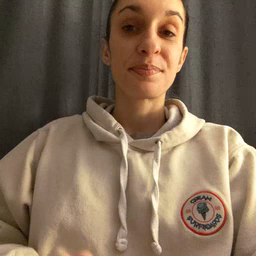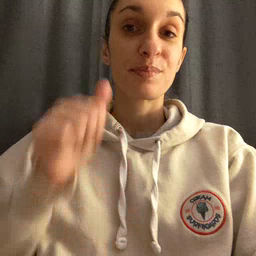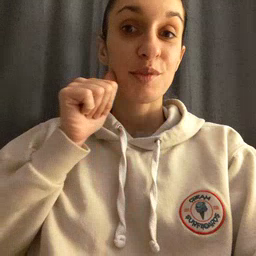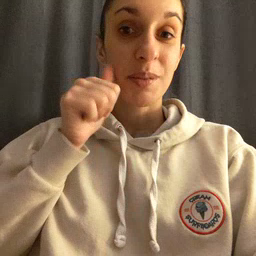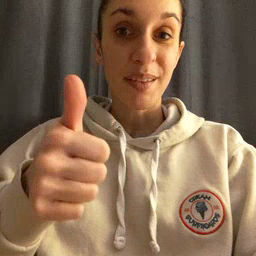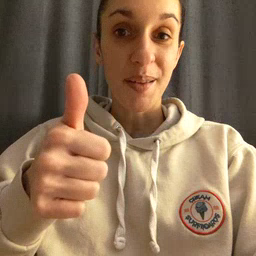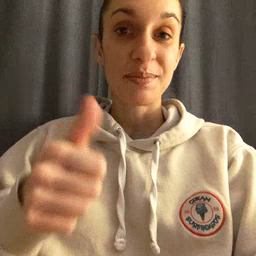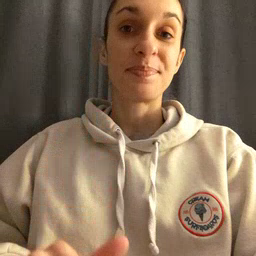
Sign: tomorrow